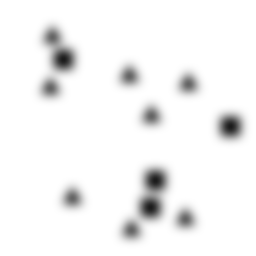
Squares: 4
Triangles: 8
Stars: 0
Total shapes: 12